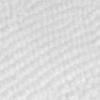
Label: no_change